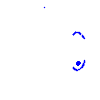
Particle: kaon